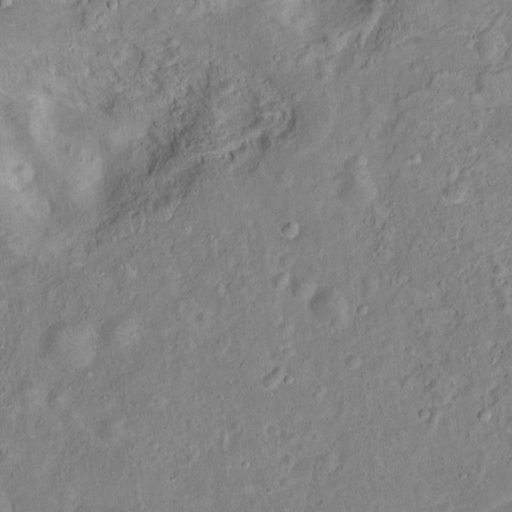
Objects detected: cone